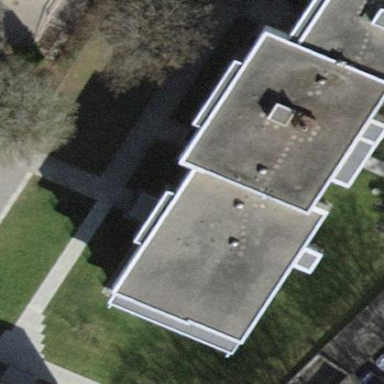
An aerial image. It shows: Flat-roofed building.